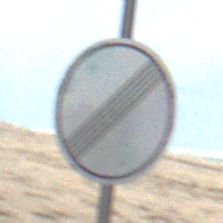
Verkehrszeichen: EndeSaemtlicherBegrenzungen
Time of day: Midday
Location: Roofed (Beach)
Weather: Overcast
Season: NotSpecified
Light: Natural